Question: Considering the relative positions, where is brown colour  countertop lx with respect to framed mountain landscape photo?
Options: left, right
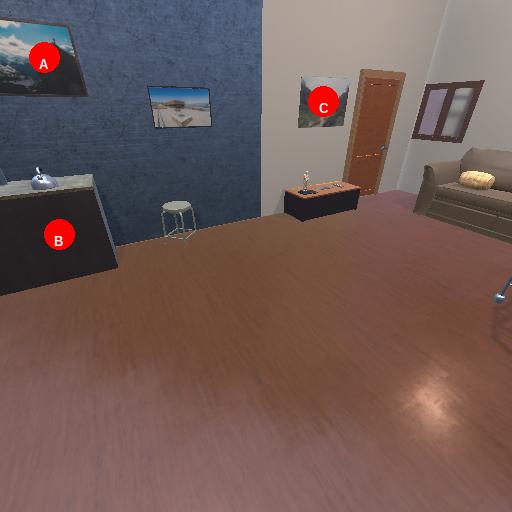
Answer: left